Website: lowes
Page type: receipt
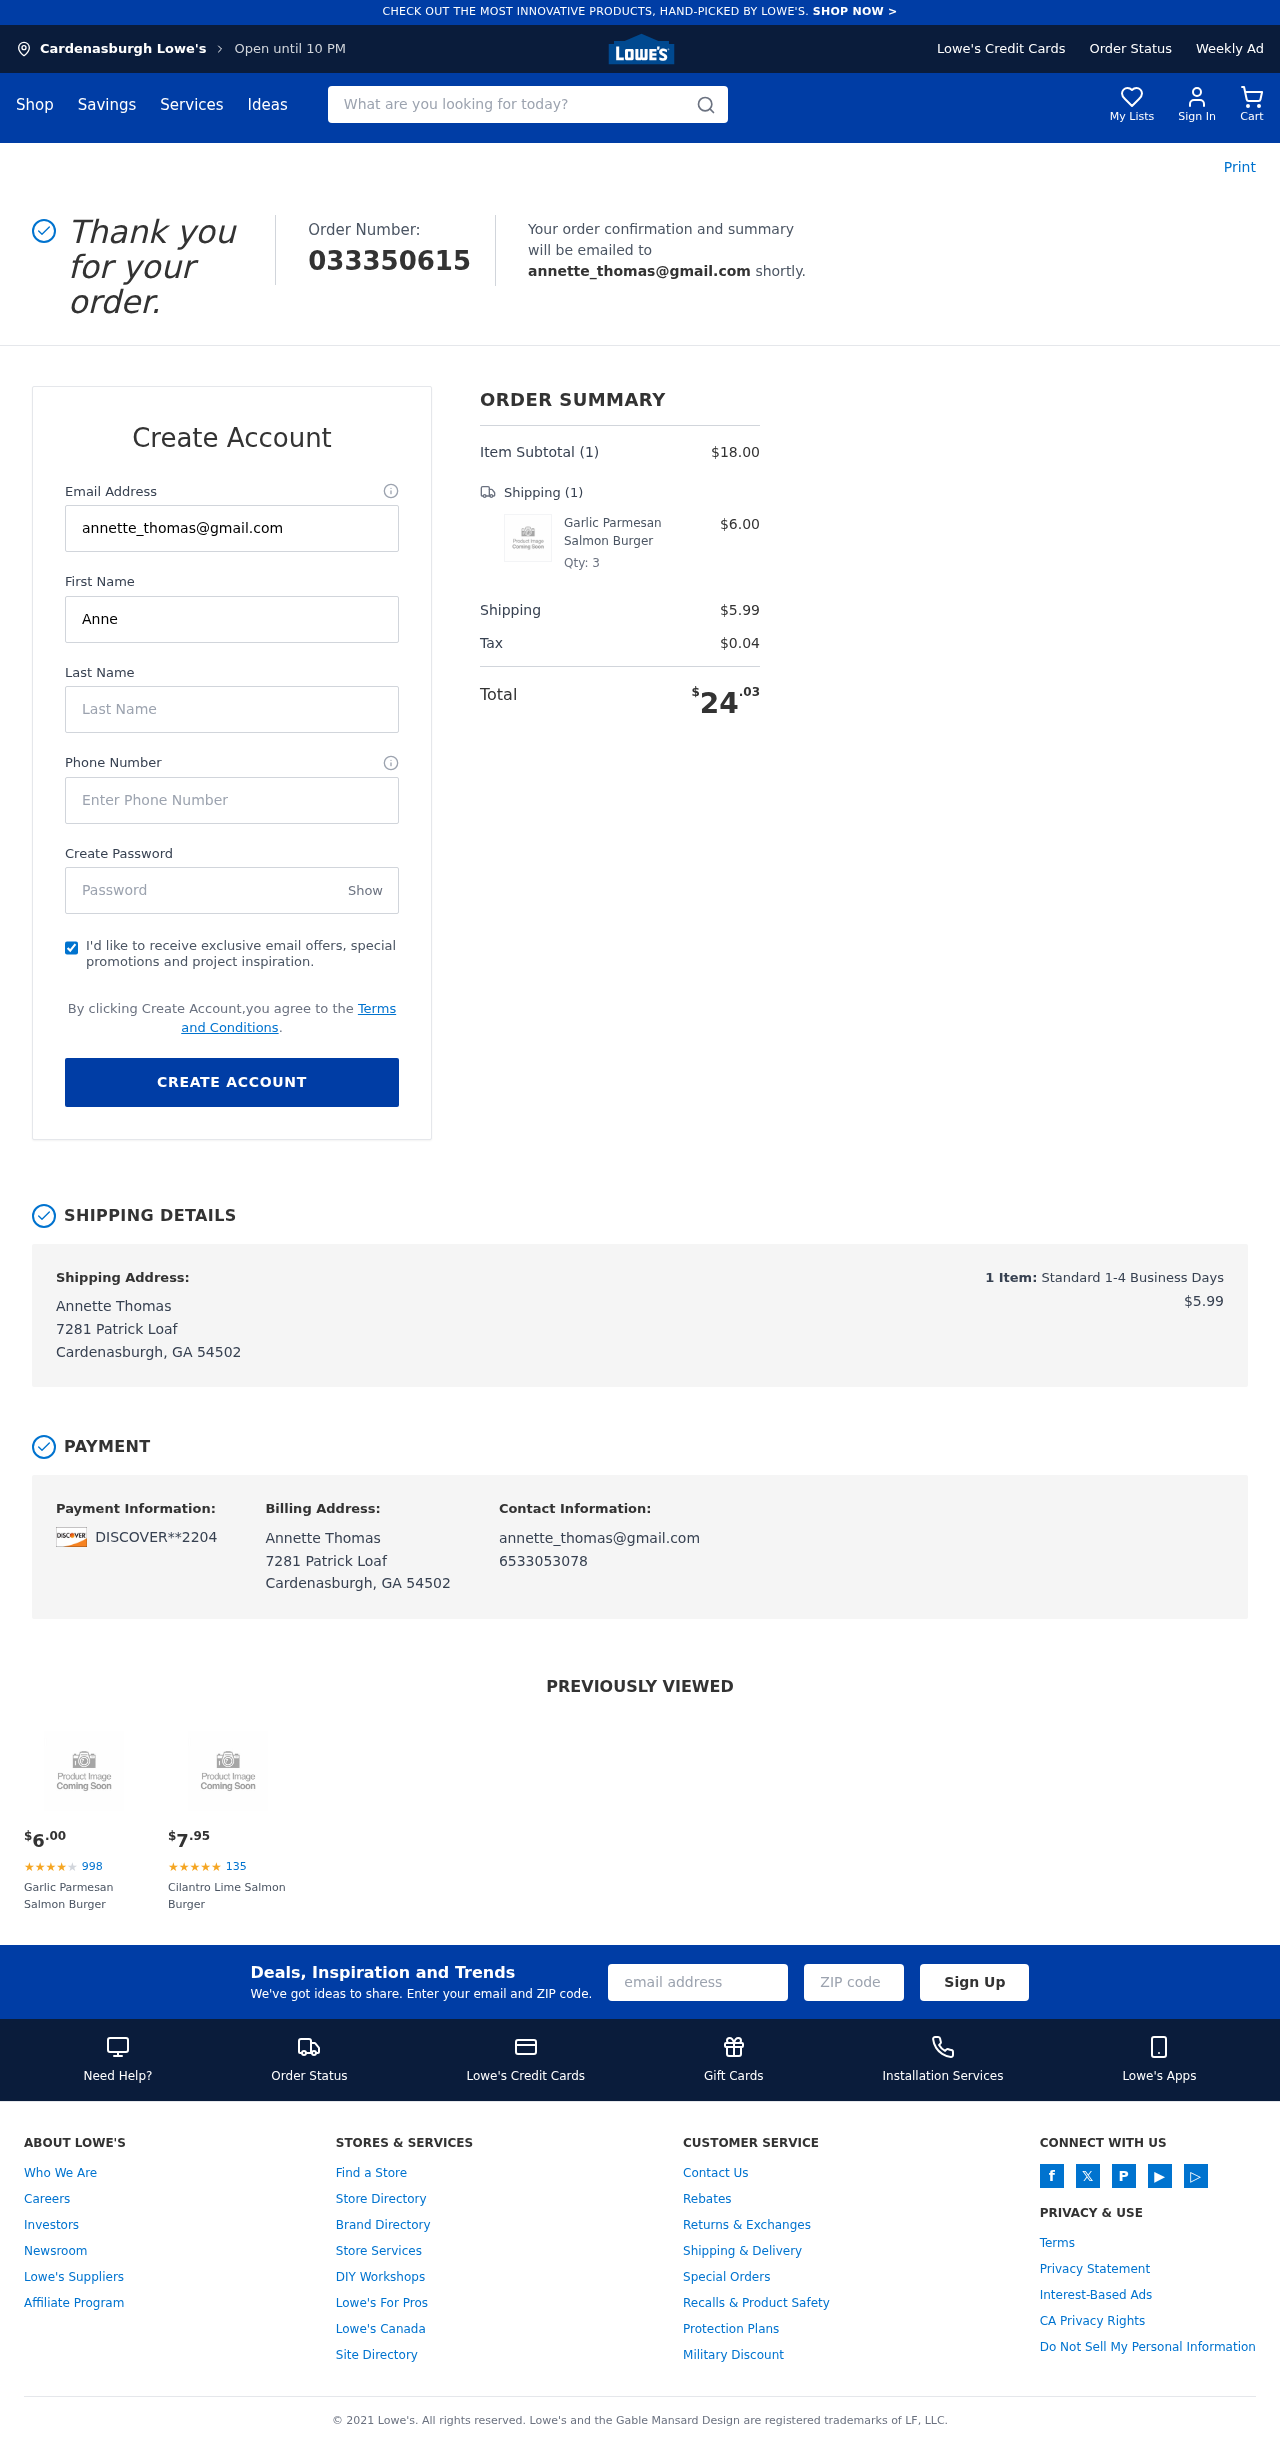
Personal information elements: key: PII_CARD_LAST4
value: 2204
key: PII_CARD_TYPE
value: DISCOVER
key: PII_CITY
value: Cardenasburgh
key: PII_EMAIL
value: annette_thomas@gmail.com
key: PII_FULLNAME
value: Annette Thomas
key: PII_PHONE
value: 6533053078
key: PII_STREET
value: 7281 Patrick Loaf
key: PII_FIRSTNAME
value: Annette
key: PII_LASTNAME
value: Thomas
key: PII_CITY_STATE_ZIP
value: Cardenasburgh, GA 54502
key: PII_FULLNAME2
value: Annette Thomas
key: PII_FULLNAME3
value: Annette Thomas
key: PII_FIRSTNAME2
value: Annette
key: PII_FIRSTNAME3
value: Annette
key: PII_LASTNAME2
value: Thomas
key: PII_LASTNAME3
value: Thomas
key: PII_FIRSTNAME_DERIVED
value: Annette
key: PII_LASTNAME_DERIVED
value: Thomas
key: PII_FULLNAME_DERIVED
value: Annette Thomas
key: PII_NAME_FULL_DERIVED
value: Annette Thomas
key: PII_POSTCODE
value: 54502
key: PII_STATE_ABBR
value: GA
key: PII_POSTCODE_FULL
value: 54502
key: PII_CITY_STATE
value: Cardenasburgh, GA
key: PII_POSTCODE_NUMERIC
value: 54502
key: PII_EMAIL2
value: annette_thomas@gmail.com
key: PII_EMAIL3
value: annette_thomas@gmail.com
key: PII_PHONE_LINE
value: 3078
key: PII_PHONE_SUFFIX
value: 3078
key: PII_PHONE2
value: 6533053078
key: PII_PHONE3
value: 6533053078
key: PII_PHONE_NUMERIC
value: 6533053078
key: PII_PHONE_LINE_NUMERIC
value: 3078
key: PII_PHONE_SUFFIX_NUMERIC
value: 3078
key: PII_PHONE2_NUMERIC
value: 6533053078
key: PII_PHONE3_NUMERIC
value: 6533053078
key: PII_PHONE_DIGITS
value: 6533053078
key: PII_PHONE_LAST4
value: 3078
Product elements: key: PRODUCT1_NAME
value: Garlic Parmesan Salmon Burger
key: PRODUCT1_PRICE
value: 6
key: PRODUCT1_QUANTITY
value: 3
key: PRODUCT2_NAME
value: Cilantro Lime Salmon Burger
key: PRODUCT2_NUM_RATINGS
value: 135
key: PRODUCT2_PRICE
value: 7.95
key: PRODUCT1_PRICE2
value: $6.00
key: PRODUCT1_RATING2
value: ★
★
★
★
★
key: PRODUCT1_NUM_RATINGS2
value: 998
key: PRODUCT1_NAME2
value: Garlic Parmesan Salmon Burger
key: PRODUCT2_RATING
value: ★
★
★
★
★
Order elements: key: ORDER_ID
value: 033350615
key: ORDER_NUM_ITEMS
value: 1
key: ORDER_SUBTOTAL
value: $18.00
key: ORDER_NUM_ITEMS2
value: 1
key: ORDER_SHIPPING_COST
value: $5.99
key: ORDER_TAX
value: $0.04
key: ORDER_TOTAL
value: $24.03
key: ORDER_NUM_ITEMS3
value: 1
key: ORDER_SHIPPING_COST2
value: $5.99
Search elements: key: HEADER_SEARCH
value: What are you looking for today?